Question: Before the image finishes loading, it shows the URL of the image.
This looks really bad, esp when the user has a slower connection
Example: see the second image, which is still loading:

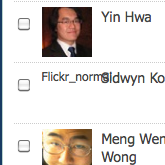
Answer: 1. Remove "Alt" and "title" attributes of your <img tag.
2. put image style, width and height equal to the final thumbnail that will load there. ( create CSS class for this preferably )
These 2 alterations will give a better user experience.
'''
<img src="http://mysite/images/myimg.jpg" style='width:100px;height:100px;' />
'''